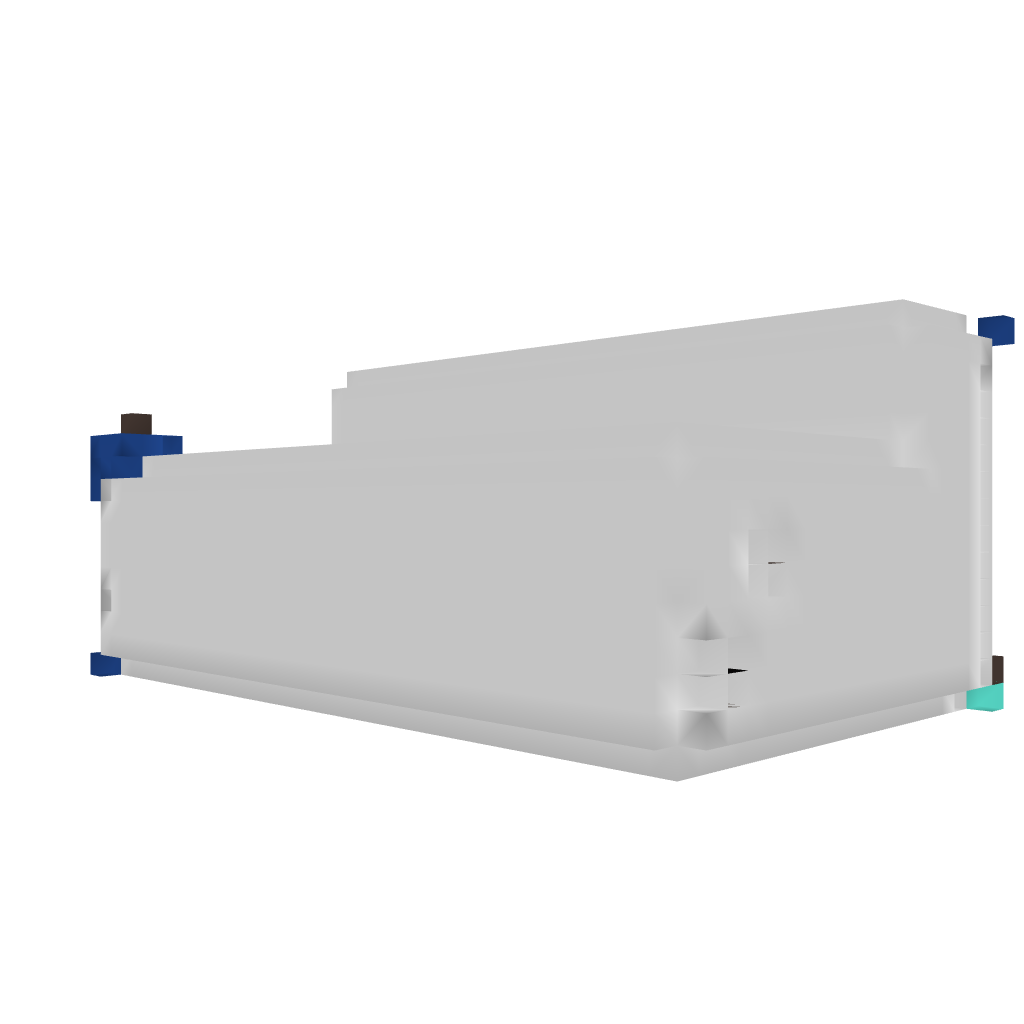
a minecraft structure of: Compact 9-0 Count Down